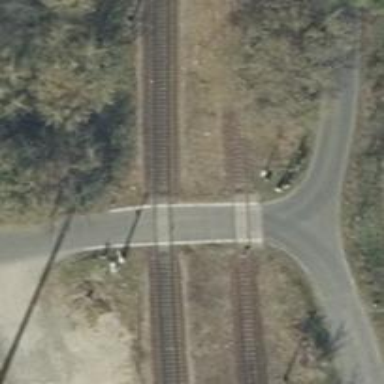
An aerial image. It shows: Railway level crossing.